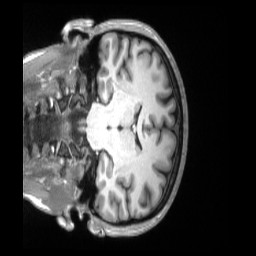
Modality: T1w
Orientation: coronal
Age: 29
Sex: female
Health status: ill
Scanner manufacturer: siemens
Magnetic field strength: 3 T
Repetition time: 2.2 s
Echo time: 0.00157 s